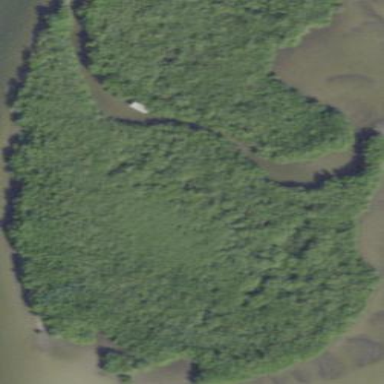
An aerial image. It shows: Islet.